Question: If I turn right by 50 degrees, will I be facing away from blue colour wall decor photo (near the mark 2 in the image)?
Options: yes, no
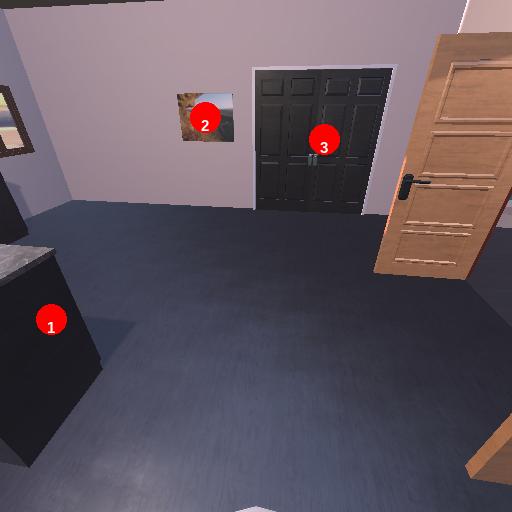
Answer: yes